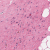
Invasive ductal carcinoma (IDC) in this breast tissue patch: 0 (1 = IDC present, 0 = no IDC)